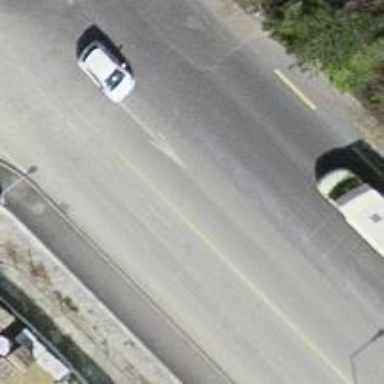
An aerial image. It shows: Road with traffic signals.